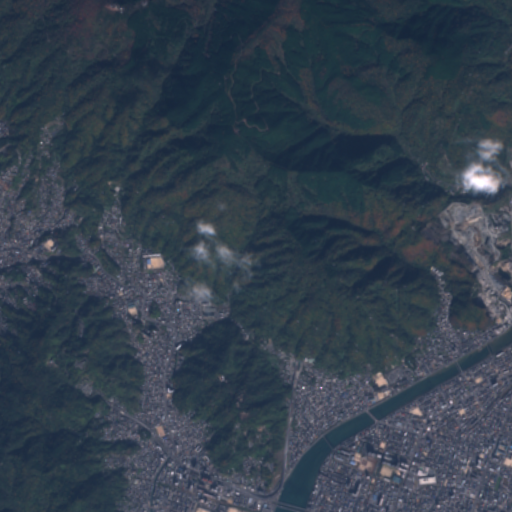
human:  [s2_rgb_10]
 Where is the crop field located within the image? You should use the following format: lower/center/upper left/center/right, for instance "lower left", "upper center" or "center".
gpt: The crop field is located in the lower right of the image.
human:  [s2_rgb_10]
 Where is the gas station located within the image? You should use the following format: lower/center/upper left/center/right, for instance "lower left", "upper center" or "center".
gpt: The gas station is located in the lower center of the image.
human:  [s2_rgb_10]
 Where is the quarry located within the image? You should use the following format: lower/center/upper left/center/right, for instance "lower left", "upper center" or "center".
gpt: The quarry is located in the center right of the image.
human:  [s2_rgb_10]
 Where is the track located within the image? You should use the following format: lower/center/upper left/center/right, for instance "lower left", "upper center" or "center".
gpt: There is no track in the image.